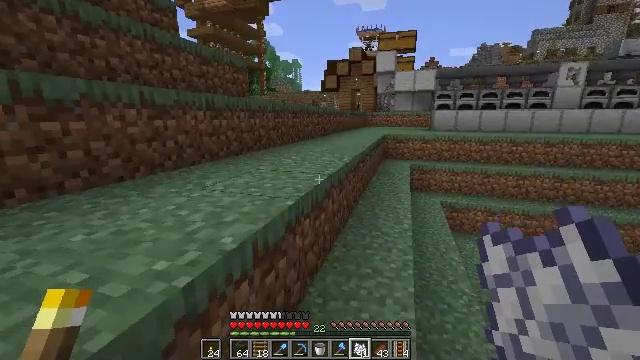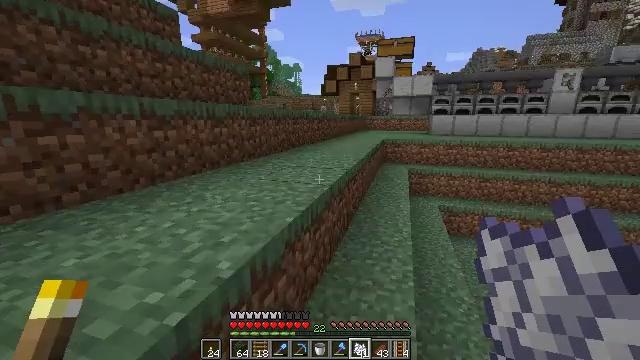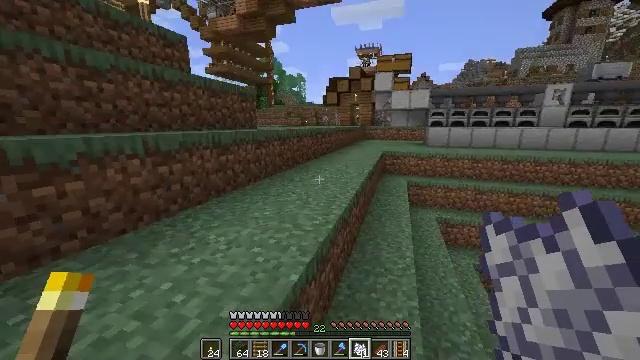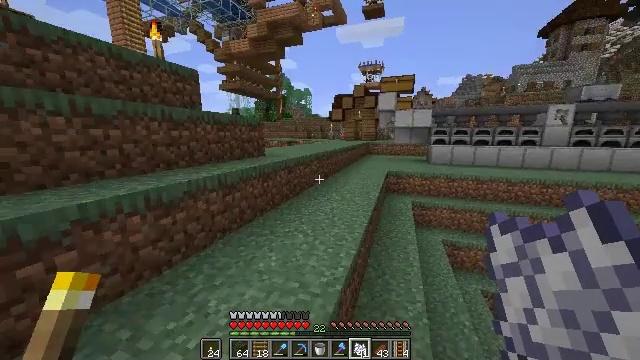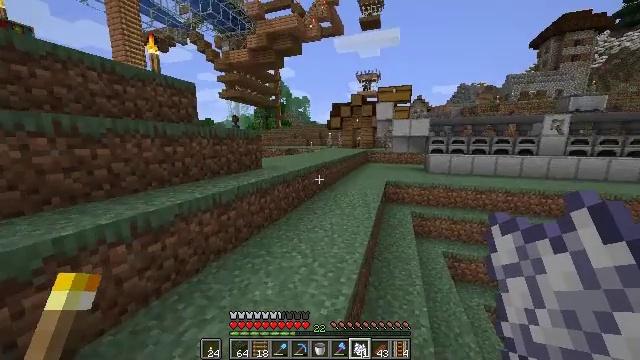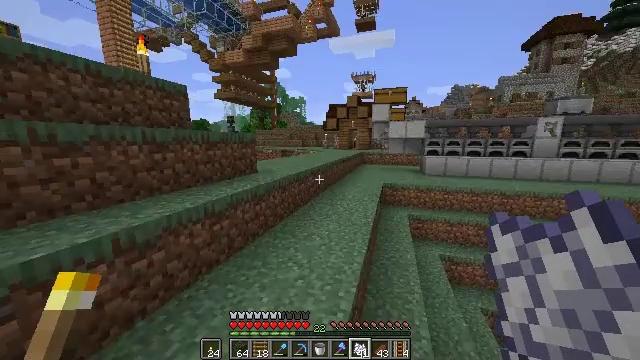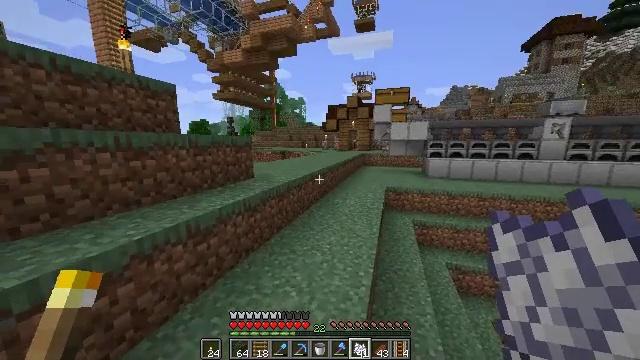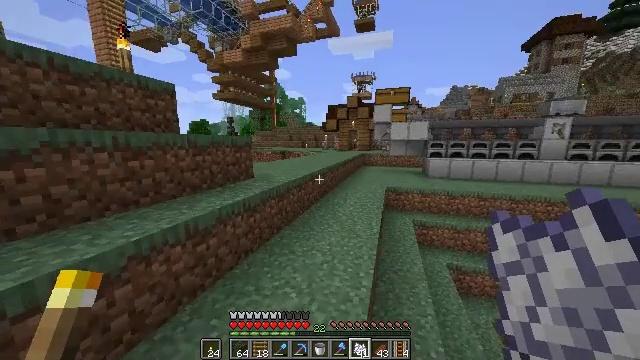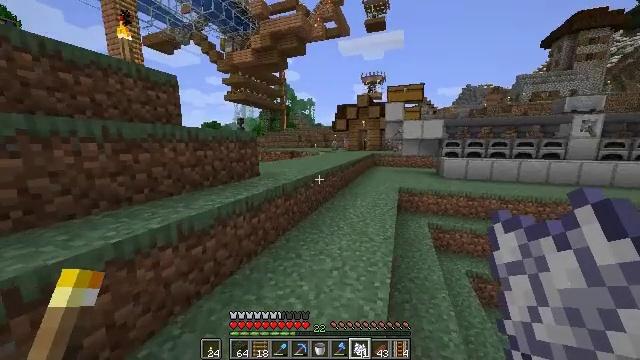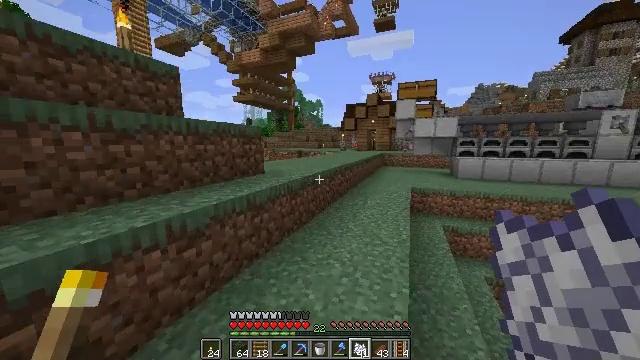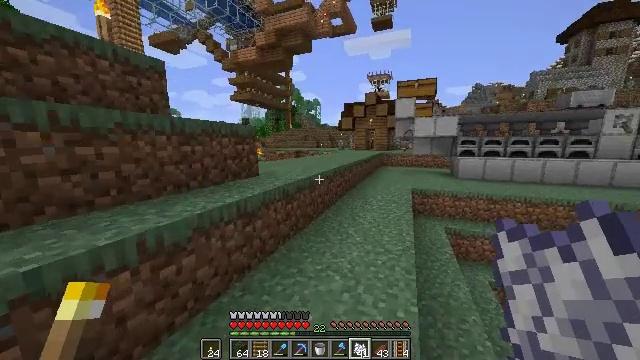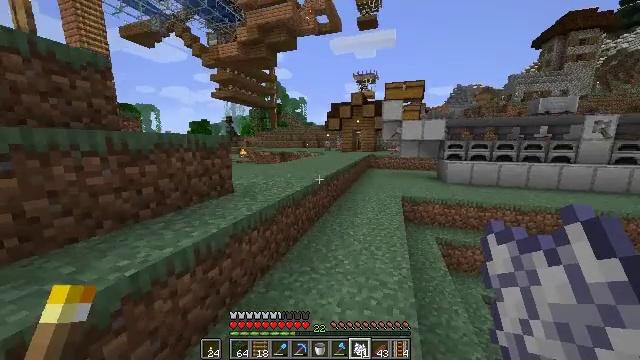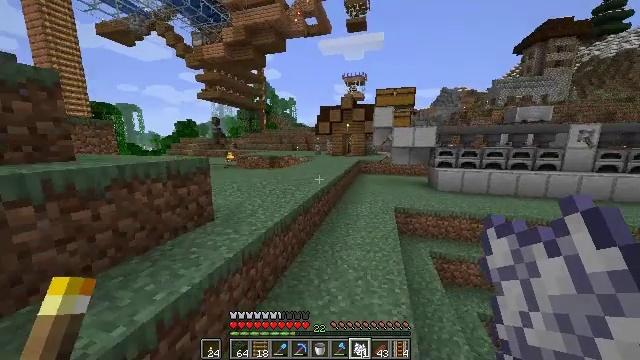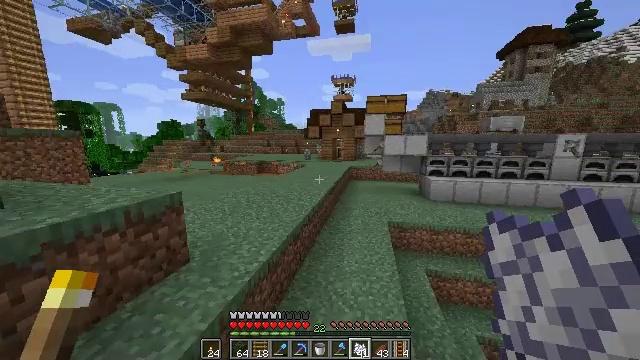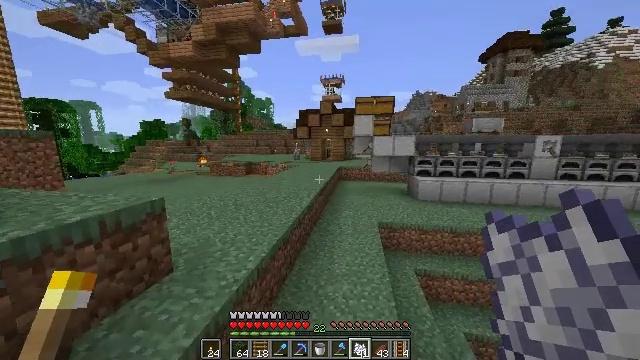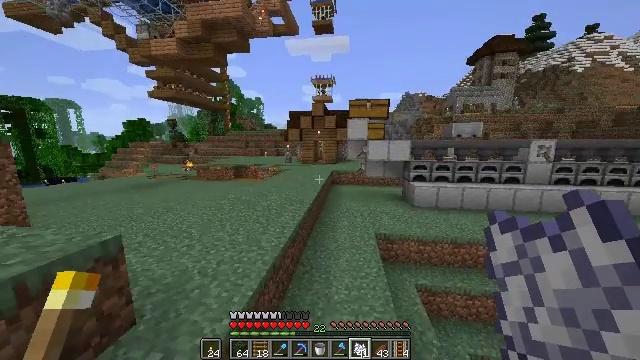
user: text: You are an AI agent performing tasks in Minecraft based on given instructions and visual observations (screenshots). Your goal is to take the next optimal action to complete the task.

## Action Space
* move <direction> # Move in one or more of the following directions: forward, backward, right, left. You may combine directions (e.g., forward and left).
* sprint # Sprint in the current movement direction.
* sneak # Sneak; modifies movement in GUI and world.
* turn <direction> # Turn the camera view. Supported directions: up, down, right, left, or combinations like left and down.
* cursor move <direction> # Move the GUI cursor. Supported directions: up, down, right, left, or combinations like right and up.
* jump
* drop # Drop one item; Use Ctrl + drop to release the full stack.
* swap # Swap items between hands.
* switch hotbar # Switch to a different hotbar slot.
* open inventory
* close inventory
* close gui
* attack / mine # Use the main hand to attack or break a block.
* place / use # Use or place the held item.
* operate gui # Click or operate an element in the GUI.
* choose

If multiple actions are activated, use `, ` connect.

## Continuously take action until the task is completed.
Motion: motion action
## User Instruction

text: Remove the blue bed from its location.
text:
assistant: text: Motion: move forward, sprint, jump
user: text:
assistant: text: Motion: move forward, sprint, jump
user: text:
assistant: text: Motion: move forward, turn left and up, jump
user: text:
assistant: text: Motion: move forward, turn up, jump
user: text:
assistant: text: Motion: move forward, turn right, jump
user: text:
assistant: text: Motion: move forward, jump
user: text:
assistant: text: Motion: move forward, jump
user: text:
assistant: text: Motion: move forward, turn left, jump
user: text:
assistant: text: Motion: move forward, turn left, jump
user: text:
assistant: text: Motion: move forward, sprint, jump
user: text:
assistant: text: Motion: move forward, sprint, turn right, jump
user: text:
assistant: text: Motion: move forward, sprint, turn right, jump
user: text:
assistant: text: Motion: move forward, sprint, turn right, jump
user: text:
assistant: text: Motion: move forward, turn right, jump
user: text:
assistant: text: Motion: move forward, turn right, jump
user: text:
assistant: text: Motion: move forward, turn right, jump
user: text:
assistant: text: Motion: move forward, turn right, jump
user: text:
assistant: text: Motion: move forward, jump
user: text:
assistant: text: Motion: move forward, jump
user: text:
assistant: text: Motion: move forward, jump
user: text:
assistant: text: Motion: move forward, jump
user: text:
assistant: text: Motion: move forward, sprint, jump
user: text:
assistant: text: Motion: move forward, sprint, jump
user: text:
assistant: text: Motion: move forward, sprint, jump
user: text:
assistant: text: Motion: move forward, sprint, turn left, jump
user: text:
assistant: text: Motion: move forward, turn left, jump
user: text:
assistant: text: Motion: move forward, turn left, jump
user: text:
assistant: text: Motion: move forward, turn left, jump
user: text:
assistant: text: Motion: move forward, turn left, jump
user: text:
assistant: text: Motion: move forward, turn left, jump